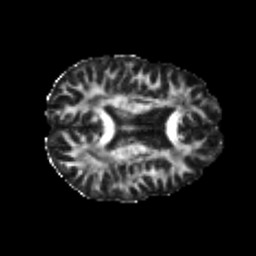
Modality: FA
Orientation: axial
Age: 22
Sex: male
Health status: healthy
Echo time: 0.074 s